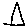
Label: triangle